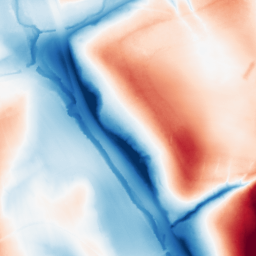
Category: classical
Decomposition family: gaussian_anisotropic
Decomposition parameters: sigma_x: 50
sigma_y: 5
Upsampling method: sinc_hamming
Upsampling parameters: scale: 4
kernel_size: 16
Upsampling scale: 4